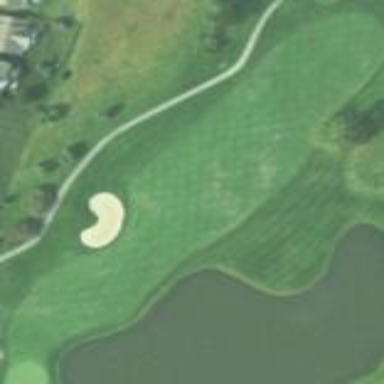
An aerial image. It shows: Grassy area designated as golf fairway.